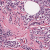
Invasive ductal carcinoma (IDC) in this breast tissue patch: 1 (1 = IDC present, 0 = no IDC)